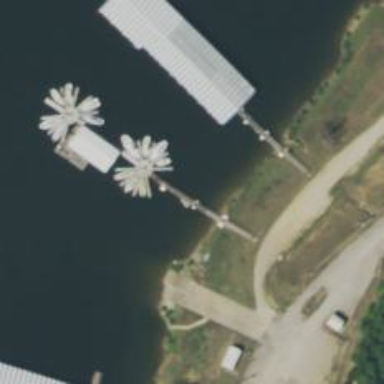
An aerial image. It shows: Man-made pier.